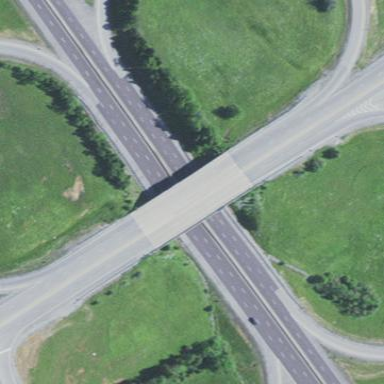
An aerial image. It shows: Man-made bridge.